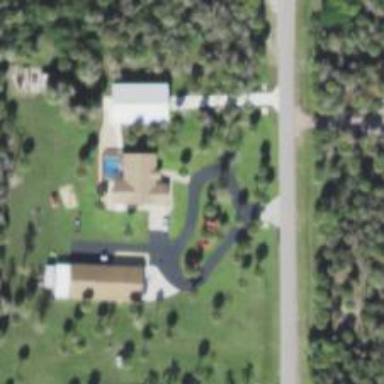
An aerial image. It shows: Driveway.